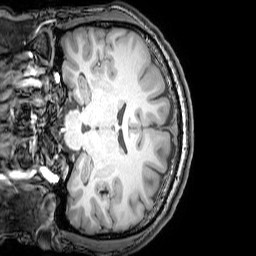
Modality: T1w
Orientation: coronal
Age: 22
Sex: male
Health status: healthy
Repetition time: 0.081 s
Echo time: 0.037 s